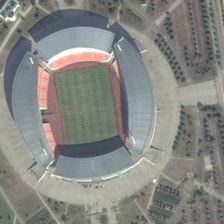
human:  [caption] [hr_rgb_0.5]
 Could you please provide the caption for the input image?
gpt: some green trees are around a large stadium .

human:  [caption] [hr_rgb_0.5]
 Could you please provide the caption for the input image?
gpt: some green trees are around a large stadium .

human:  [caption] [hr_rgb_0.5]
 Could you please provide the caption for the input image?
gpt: some green trees are around a large stadium .

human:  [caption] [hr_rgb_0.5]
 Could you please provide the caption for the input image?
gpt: some green trees are around a large stadium .

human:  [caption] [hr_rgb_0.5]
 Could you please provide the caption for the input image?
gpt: some green trees are around a large stadium .